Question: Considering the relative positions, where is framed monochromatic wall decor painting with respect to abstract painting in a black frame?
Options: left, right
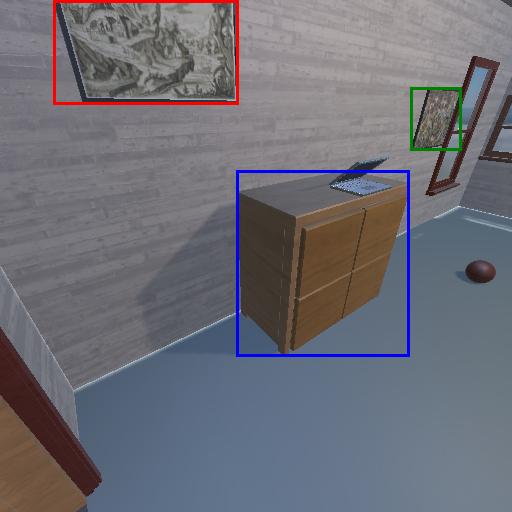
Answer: left